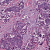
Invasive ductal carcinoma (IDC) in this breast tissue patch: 1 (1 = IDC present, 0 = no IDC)